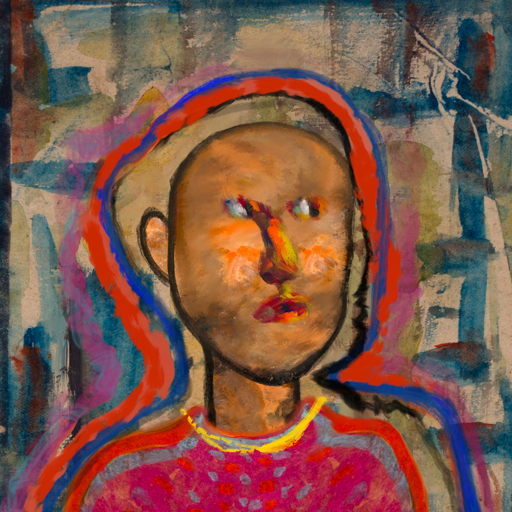
Background: Orphan, Head And Neck Side: Gypsy_Queen, Face Side: An_Impression, Bust: Sisters, Hair Side: Experience, Head Accessory: Blank, Second Necklace: Blank, Necklace: Irani_1, Baby: Blank